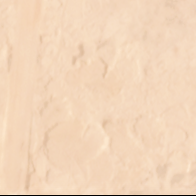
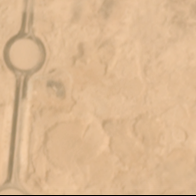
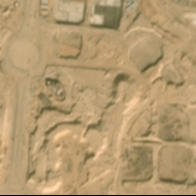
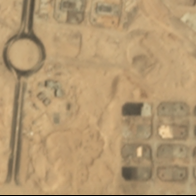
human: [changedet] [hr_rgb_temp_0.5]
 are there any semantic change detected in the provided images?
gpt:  two concrete roads are constructed on bareland .

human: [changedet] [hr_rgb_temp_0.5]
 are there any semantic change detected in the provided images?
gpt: two concrete roads and some buildings have appeared on the original bareland .

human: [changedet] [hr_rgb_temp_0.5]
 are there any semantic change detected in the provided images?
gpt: two main roads with some houses appeared at the left side of the scene .

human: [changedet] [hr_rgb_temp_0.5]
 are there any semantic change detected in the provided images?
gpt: the construction of two main roads has been completed and some buildings appeared on the original bareland .

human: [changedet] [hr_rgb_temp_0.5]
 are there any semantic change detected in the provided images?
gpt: some buildings are constructed at the lower bottom right corner of the scene .